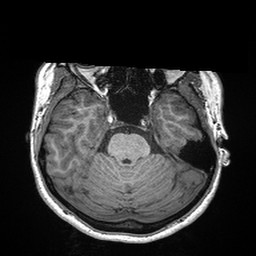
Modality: T1w
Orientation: coronal
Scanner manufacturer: siemens
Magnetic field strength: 3 T
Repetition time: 2.3 s
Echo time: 0.00298 s